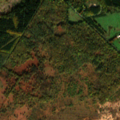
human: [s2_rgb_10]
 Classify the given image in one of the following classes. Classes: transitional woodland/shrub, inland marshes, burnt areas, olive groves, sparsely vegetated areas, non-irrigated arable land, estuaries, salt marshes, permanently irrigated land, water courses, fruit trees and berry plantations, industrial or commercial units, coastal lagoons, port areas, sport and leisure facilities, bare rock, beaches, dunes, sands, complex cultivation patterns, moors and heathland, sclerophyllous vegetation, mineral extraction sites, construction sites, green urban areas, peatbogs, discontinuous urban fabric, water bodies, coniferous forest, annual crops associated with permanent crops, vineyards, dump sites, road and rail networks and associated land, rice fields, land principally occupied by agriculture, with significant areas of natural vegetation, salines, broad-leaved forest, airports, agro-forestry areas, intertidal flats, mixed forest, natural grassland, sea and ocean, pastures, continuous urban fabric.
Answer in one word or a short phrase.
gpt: sport and leisure facilities, pastures, broad-leaved forest, coniferous forest, peatbogs